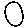
Label: circle